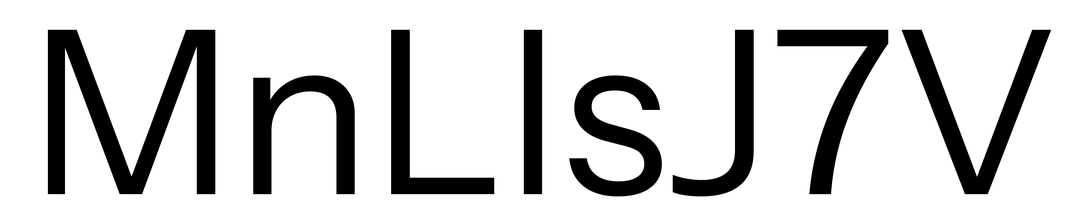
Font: InstrumentSans_Regular